Question: From Bavarious' question about <URL>
I tried implementing what Dave DeLong said and I did everything the exact way he showed in his example, but when I run the program, my progress bar becomes a stretched image if I try changing the value of the progress. The track image however resizes perfectly and repeats along the track. For some reason, the progress isn't doing this along the progress bar.
'''
UIImage * load = [[UIImage imagedNamed:@"load.png"] resizableImageWithCapInsets:UIEdgeInsetsMake(0, 1, 0, 1)];
UIImage * track = [[UIImage imageNamed:@"track.png"] resizableImageWithCapInsets:UIEdgeInsetsMake(0, 1, 0, 1)];
[progressbar progressImage:load];
[progressbar trackImage:track];
[progressbar setProgress:0.5];
'''

I tried switching my image variables from the progress image to the track image to see if maybe it was the image that wasn't resizable (which it shouldn't have been because they were the exact same image, just different colors). Except when I did this, the track image again resized perfectly and the progress image was the one that stretched. Does anyone know why this may be happening?
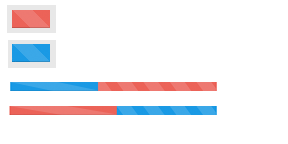
Answer: Your resizable cap insets probably shouldn't be '{0,1,0,1}'. In your case, it looks like they should be '{0,0,0,0}', or 'UIEdgeInsetsZero'.
I clipped out the little red and blue squares:

... and then threw them into a 'UIProgressView':
'''
UIImage *red = [[UIImage imageNamed:@"red"] resizableImageWithCapInsets:UIEdgeInsetsZero];
UIImage *blue = [[UIImage imageNamed:@"blue"] resizableImageWithCapInsets:UIEdgeInsetsZero];
[pv setTrackImage:blue];
[pv setProgressImage:red];
'''
When the progress view was placed on the UI with a 'progress' of 0.5, I got this:

Looks good to me.